Aerial crown-view tile of a tropical tree (Barro Colorado Island, Panama), acquired 20240611:
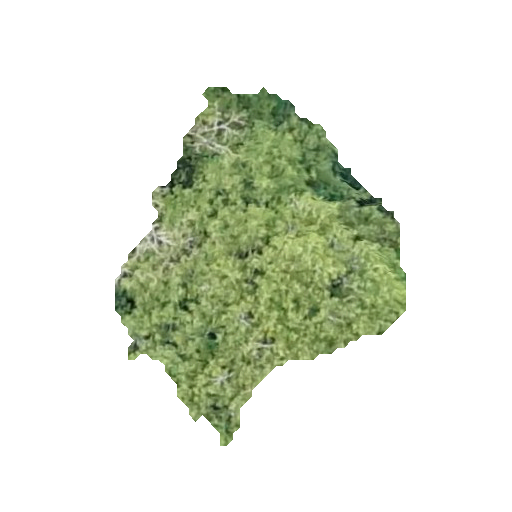
Species: Protium stevensonii
GBIF accepted scientific name: Tetragastris panamensis
Crown area: 96.062 m²